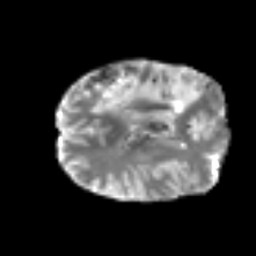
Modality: T2w
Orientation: axial
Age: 49
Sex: male
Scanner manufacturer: siemens
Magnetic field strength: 3 T
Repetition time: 6.1 s
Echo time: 0.101 s